Question: I have two tables.
Table1 linked with Table2 via Table2ID.
I need to have a combobox to load all data in Table2 and show the initial selected as shown in Table1.
The below code can only load all data from Table2, but not able to show the selected as shown in Table1
Can any one help me?
Thanks.

In this image, the combobox should show "Siong Wan Trading" when the windows first load.
'''
Table1
ID Name Table2ID
1 Hello 1
2 World 1
3 User 2
Table2
ID Name
1 ABC
2 DEF
private DataSet getData()
{
SqlConnection conn = new SqlConnection(ConnectionString);
SqlDataAdapter da = new SqlDataAdapter("usp_getalldata", conn);
DataSet ds = new DataSet();
da.Fill(ds, "DATA");
return ds;
}
public Details()
{
InitializeComponent();
DataSet ds = getData();
DataTable dt = ds.Tables[0];
this.combobox.ItemsSource = ((IListSource)dt).GetList();
this.combobox.DisplayMemberPath = "Name";
this.combobox.SelectedValuePath = "ID";
}
'''
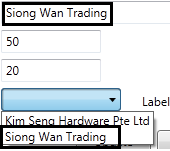
Answer: '''
this.combobox.SelectedValue = Table2ID;
'''
Used the above and it worked.
Thanks for the assistance.